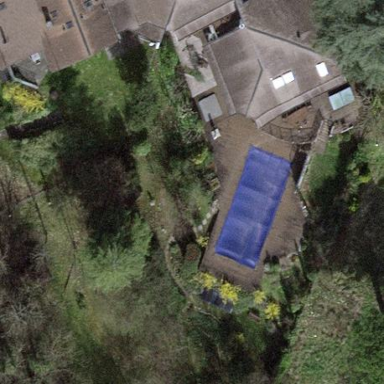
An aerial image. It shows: Garden surrounded by fence.